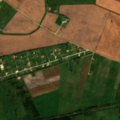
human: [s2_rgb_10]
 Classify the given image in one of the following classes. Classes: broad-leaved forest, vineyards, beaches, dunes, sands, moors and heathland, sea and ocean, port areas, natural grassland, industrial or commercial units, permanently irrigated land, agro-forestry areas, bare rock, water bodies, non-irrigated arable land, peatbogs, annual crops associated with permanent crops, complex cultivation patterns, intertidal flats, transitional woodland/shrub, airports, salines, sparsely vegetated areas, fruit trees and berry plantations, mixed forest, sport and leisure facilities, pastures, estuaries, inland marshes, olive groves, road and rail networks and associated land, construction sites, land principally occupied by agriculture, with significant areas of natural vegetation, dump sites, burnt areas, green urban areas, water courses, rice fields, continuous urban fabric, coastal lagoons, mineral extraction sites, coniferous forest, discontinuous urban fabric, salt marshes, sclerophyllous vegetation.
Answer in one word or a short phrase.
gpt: non-irrigated arable land, complex cultivation patterns